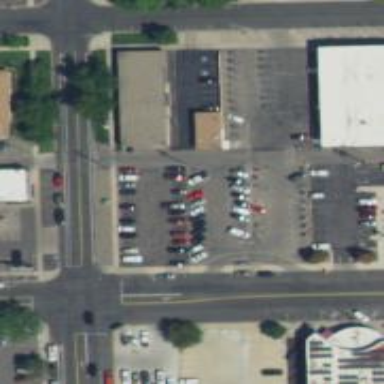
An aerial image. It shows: Parking space is available.